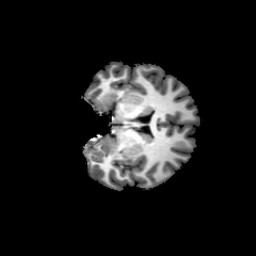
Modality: T1w
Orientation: coronal
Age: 19
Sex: female
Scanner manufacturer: philips
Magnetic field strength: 3 T
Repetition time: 0.0082 s
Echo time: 0.0037 s